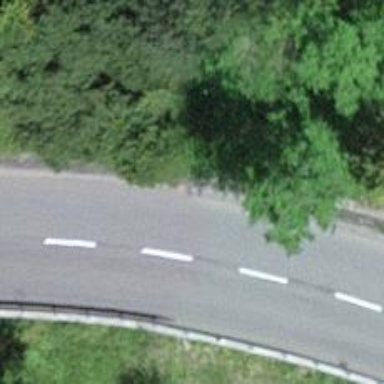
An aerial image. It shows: Primary road with asphalt surface.